Question:
Hi, I'm a newbie to Android Development and am only 15. I have been trying to produce a UI design like the one above with the red boxes being image buttons. I have experimented with weight etc. but it cuts off the edge of the image every time.
'''
<LinearLayout xmlns:android="http://schemas.android.com/apk/res/android"
android:id="@+id/linearlayout_01"
android:layout_width="match_parent"
android:layout_height="match_parent"
android:orientation="vertical" >
<LinearLayout
android:id="@+id/linearlayout_02"
android:layout_width="match_parent"
android:layout_height="wrap_content"
android:layout_gravity="center"
android:layout_weight="1" >
<ImageButton
android:id="@+id/squads"
android:layout_width="wrap_content"
android:layout_height="wrap_content"
android:layout_marginBottom="10dp"
android:layout_marginLeft="20dp"
android:layout_marginRight="10dp"
android:layout_marginTop="10dp"
android:layout_weight="2"
android:src="@drawable/squad" />
<ImageButton
android:id="@+id/results"
android:layout_width="wrap_content"
android:layout_height="wrap_content"
android:layout_marginBottom="10dp"
android:layout_marginLeft="10dp"
android:layout_marginRight="20dp"
android:layout_marginTop="10dp"
android:layout_weight="2"
android:src="@drawable/results" />
</LinearLayout>
<LinearLayout
android:id="@+id/linearlayout_03"
android:layout_width="match_parent"
android:layout_height="wrap_content"
android:layout_gravity="center"
android:layout_weight="1" >
<ImageButton
android:id="@+id/highlights"
android:layout_width="wrap_content"
android:layout_height="wrap_content"
android:layout_marginBottom="10dp"
android:layout_marginLeft="20dp"
android:layout_marginRight="10dp"
android:layout_marginTop="10dp"
android:layout_weight="4"
android:src="@drawable/highlights" />
<ImageButton
android:id="@+id/fixtures"
android:layout_width="wrap_content"
android:layout_height="wrap_content"
android:layout_marginBottom="10dp"
android:layout_marginLeft="10dp"
android:layout_marginRight="20dp"
android:layout_marginTop="10dp"
android:layout_weight="4"
android:src="@drawable/fixtures" />
</LinearLayout>
</LinearLayout>
'''
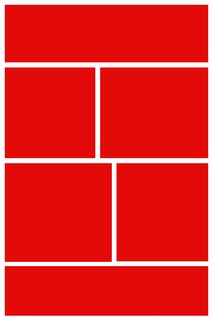
Answer: try this layout structure,
'''
<LinearLayout xmlns:android="http://schemas.android.com/apk/res/android"
android:id="@+id/linearlayout_01"
android:layout_width="match_parent"
android:layout_height="match_parent"
android:orientation="vertical" >
<LinearLayout
android:id="@+id/linearlayout_02"
android:layout_width="match_parent"
android:layout_height="wrap_content"
android:layout_gravity="center"
>
<ImageButton
android:layout_width="fill_parent"
android:layout_height="fill_parent"
android:layout_marginBottom="10dp"
android:layout_marginLeft="20dp"
android:layout_marginRight="10dp"
android:layout_marginTop="10dp"
android:src="@drawable/ic_launcher" />
</LinearLayout>
<LinearLayout
android:id="@+id/linearlayout_03"
android:layout_width="match_parent"
android:layout_height="wrap_content"
android:layout_gravity="center"
>
<ImageButton
android:layout_width="wrap_content"
android:layout_height="wrap_content"
android:layout_marginBottom="10dp"
android:layout_marginLeft="20dp"
android:layout_marginRight="10dp"
android:layout_marginTop="10dp"
android:layout_weight="1"
android:src="@drawable/ic_launcher" />
<ImageButton
android:layout_width="wrap_content"
android:layout_height="wrap_content"
android:layout_marginBottom="10dp"
android:layout_marginLeft="10dp"
android:layout_marginRight="20dp"
android:layout_marginTop="10dp"
android:layout_weight="2"
android:src="@drawable/ic_launcher" />
</LinearLayout>
<LinearLayout
android:id="@+id/linearlayout_04"
android:layout_width="match_parent"
android:layout_height="wrap_content"
android:layout_gravity="center"
>
<ImageButton
android:layout_width="wrap_content"
android:layout_height="wrap_content"
android:layout_marginBottom="10dp"
android:layout_marginLeft="20dp"
android:layout_marginRight="10dp"
android:layout_marginTop="10dp"
android:layout_weight="2"
android:src="@drawable/ic_launcher" />
<ImageButton
android:layout_width="wrap_content"
android:layout_height="wrap_content"
android:layout_marginBottom="10dp"
android:layout_marginLeft="10dp"
android:layout_marginRight="20dp"
android:layout_marginTop="10dp"
android:layout_weight="1"
android:src="@drawable/ic_launcher" />
</LinearLayout>
<LinearLayout
android:id="@+id/linearlayout_05"
android:layout_width="match_parent"
android:layout_height="wrap_content"
android:layout_gravity="center"
>
<ImageButton
android:layout_width="fill_parent"
android:layout_height="fill_parent"
android:layout_marginBottom="10dp"
android:layout_marginLeft="20dp"
android:layout_marginRight="10dp"
android:layout_marginTop="10dp"
android:src="@drawable/ic_launcher" />
</LinearLayout>
'''
here, default images are taken as ic_launcher.